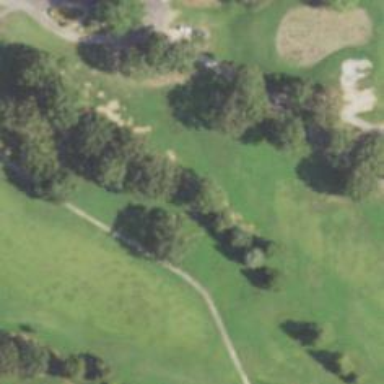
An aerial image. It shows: Disc golf hole.